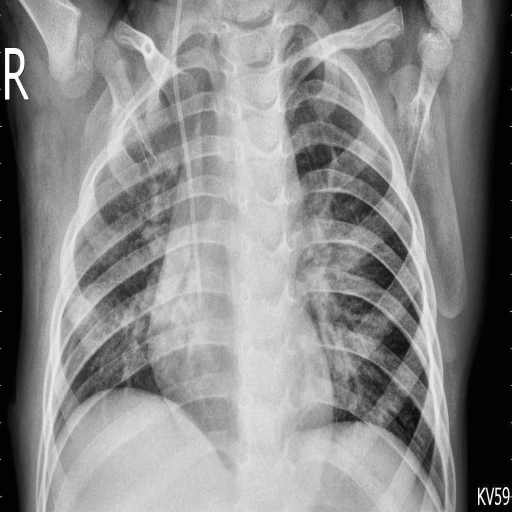
Finding: PNEUMONIA